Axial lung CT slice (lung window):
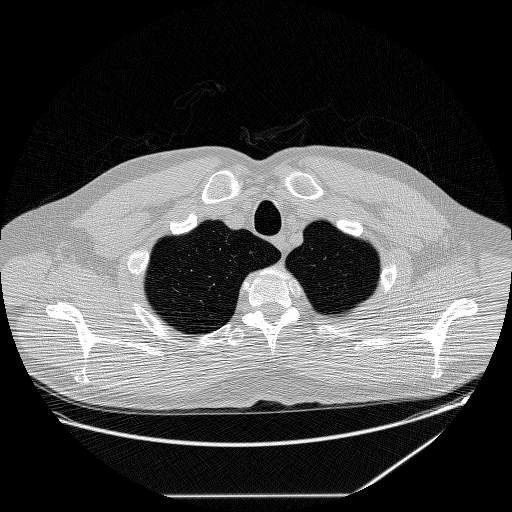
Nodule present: no